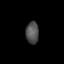
Tissue: prostate
Cell type: Myeloid cells
Senescence score: 0.3019
Nuclear area (px): 281
Mean DAPI intensity: 79.865